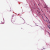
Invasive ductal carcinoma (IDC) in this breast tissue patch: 0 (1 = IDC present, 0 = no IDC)